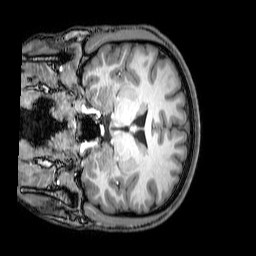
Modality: T1w
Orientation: coronal
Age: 23
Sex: male